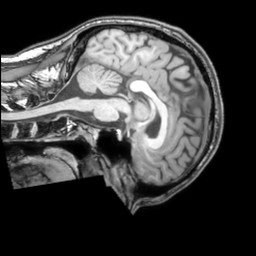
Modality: T1w
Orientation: sagittal
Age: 28
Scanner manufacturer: philips
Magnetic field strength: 3 T
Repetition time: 0.007 s
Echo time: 0.003501 s